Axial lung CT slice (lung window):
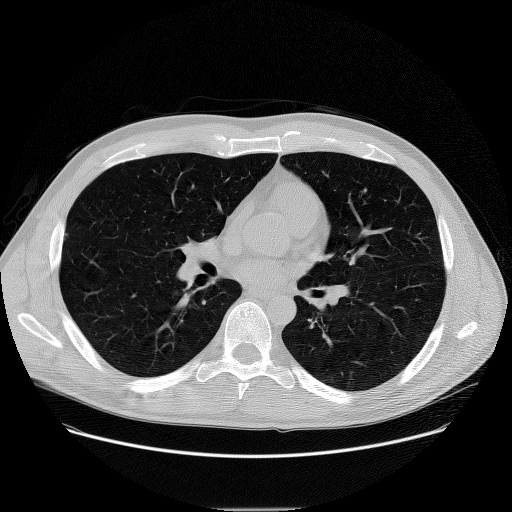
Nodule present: no